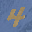
Label: 4